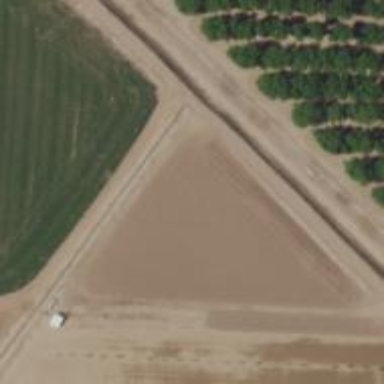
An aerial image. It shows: Irrigation culvert used for service.